Aerial crown-view tile of a tropical tree (Barro Colorado Island, Panama), acquired 20250217:
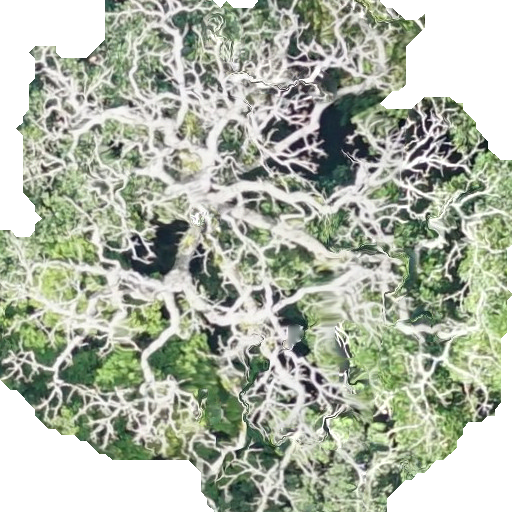
Species: Ceiba pentandra
GBIF accepted scientific name: Ceiba pentandra
Crown area: 335.701 m²